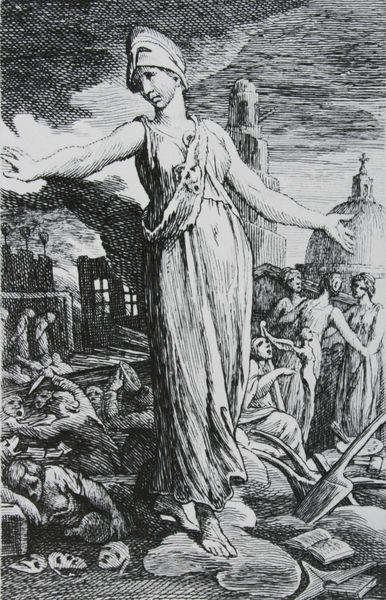
Titel: Minerva turning from Scenes of Destruction and Violence to Religion and the Arts
Künstler: James Barry
Standort: London
Institution: British Museum
Schlagwörter: berg, feuer, fuß, himmel, kampf, mann, schatten, weiß, wolken, frauen, menschen, stadt, fenster, frau, grau, kleid, laterne, licht, schwarz, zeichnung, wolke, menge, jung, arme, gesicht, messer, tod, tot, trauer, portrait, erde, kirche, rauch, figur, traurig, ruder, engel, skulptur, statue, schärpe, dutt, schiff, bücher, düster, fels, grafik, graphik, kuppel, brand, krieg, schlacht, flucht, ruine, antike, maske, buch, kreuz, druck, schwarzweiss, druckgrafik, schraffur, stich, leichen, tote, ruinen, helm, allegorie, rom, harnisch, leid, toga, hunger, gottheit, harfe, reigen, pflug, athene, athen, athena, grichenland, kuppeö, masken, heiligenfigur, drei grazien, trauerzug, der tod, mumie, túrm